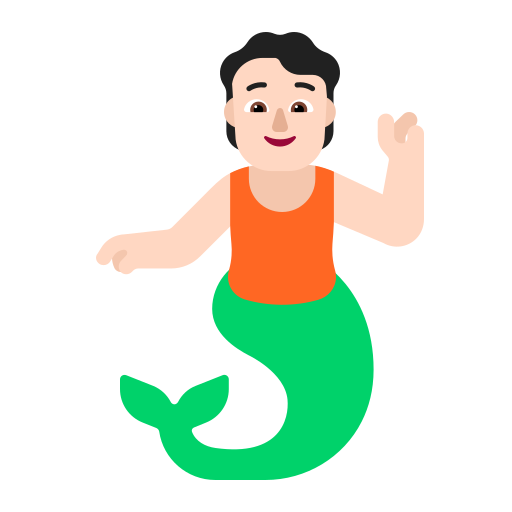
person merpeople flat light